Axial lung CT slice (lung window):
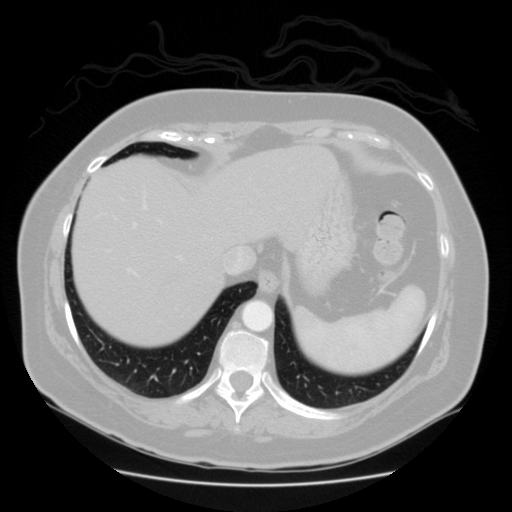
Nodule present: no